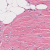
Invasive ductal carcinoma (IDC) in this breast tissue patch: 0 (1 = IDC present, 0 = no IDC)